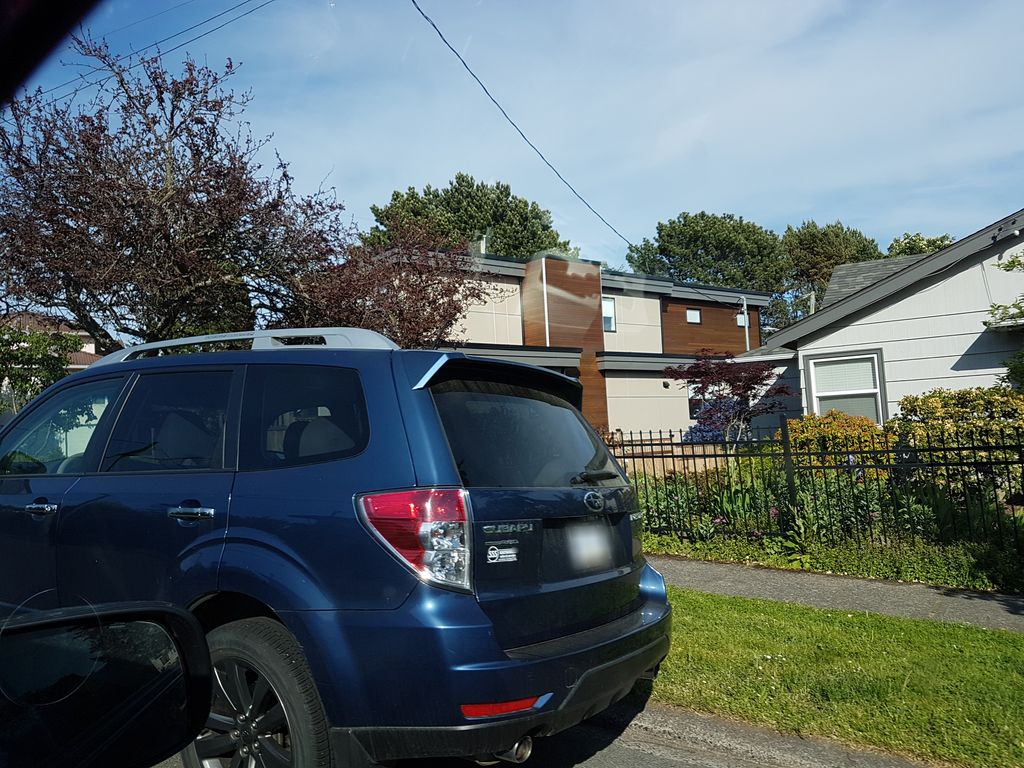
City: victoria